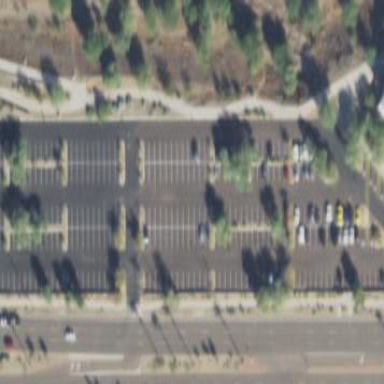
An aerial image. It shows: Parking area with asphalt surface.